Question: i have problem because i made smth in ButtonClickEvent and it works well but when someone click button under this button i have error "This interaction failed", i have to finish in code action with button or what can i do with this ?
Declaring button:
'''
channel.sendFile(file,"paint.png").setEmbeds(embed.build()).setActionRow(Button.success("veryfication","VERYFI!")).queue();
'''
And ButtonClickEvent:
'''
public void onButtonClick(ButtonClickEvent e){
if(e.getButton() != null) {
if (e.getButton().getId().equalsIgnoreCase("veryfication")) {
final Member member = e.getMember();
if (member != null && member.getRoles() != null) {
if (!member.getRoles().contains(e.getGuild().getRoleById("920701070831939669"))) {
e.getGuild().addRoleToMember(member, e.getGuild().getRoleById("920701070831939669")).queue();
}
}
}
}
}
'''
Image:

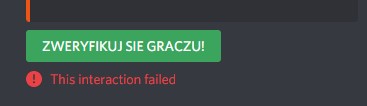
Answer: Discord requires that you the button interaction. This can be done with one of the following:
- <URL>
If you only want to acknowledge the button was clicked, without responding with a message or editing the message, you can simply use 'event.deferEdit().queue();'.